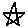
Label: star